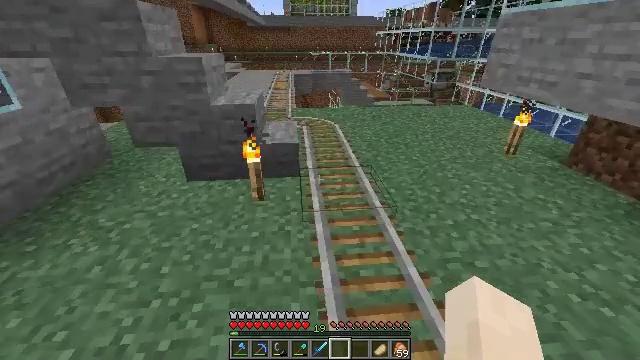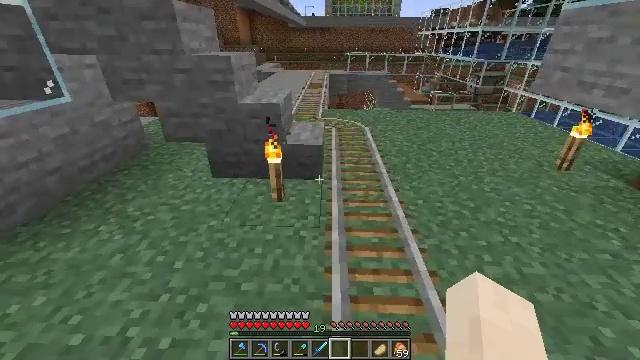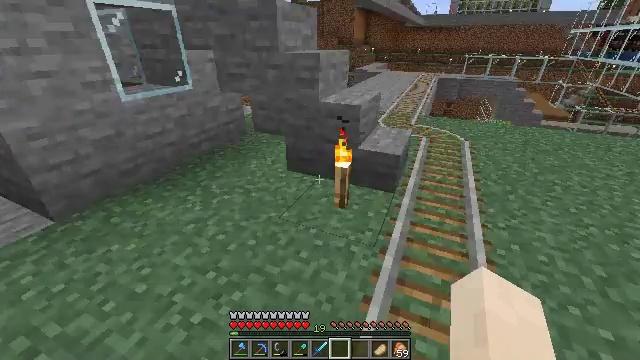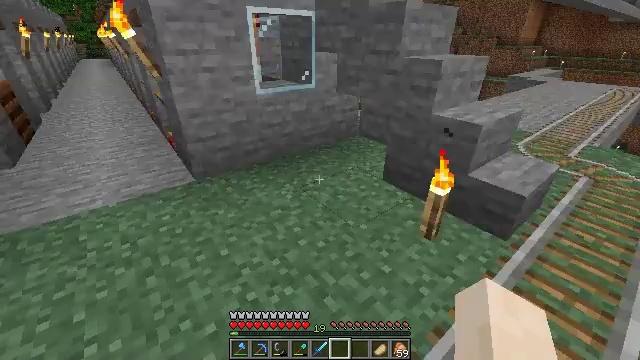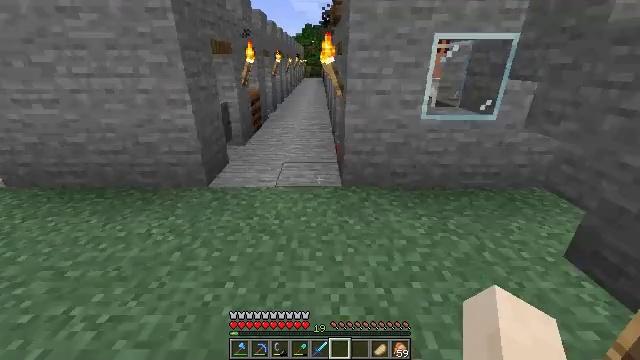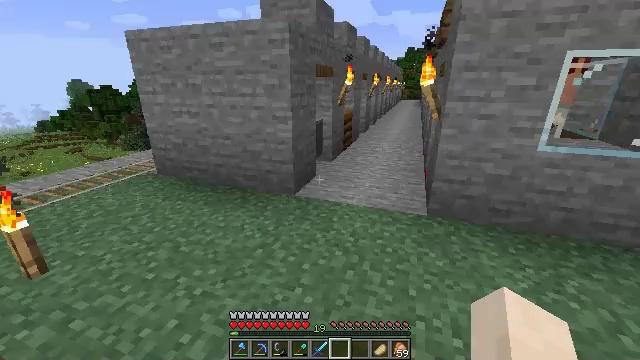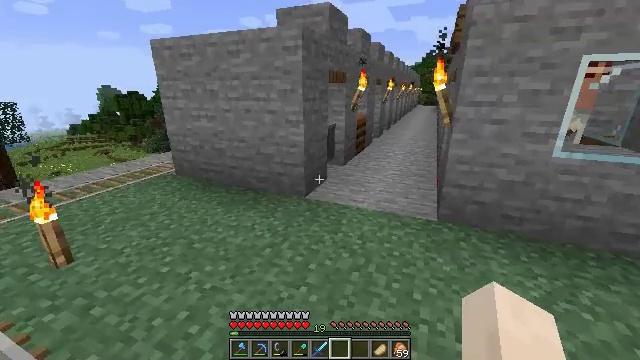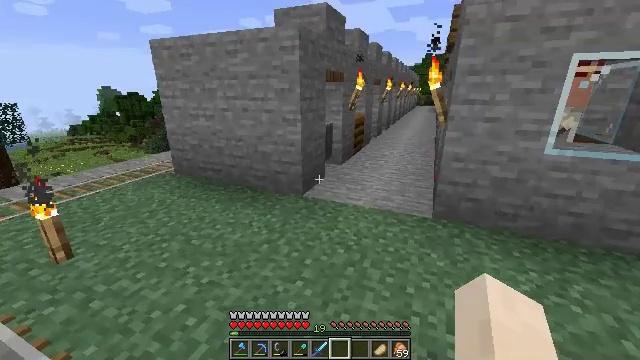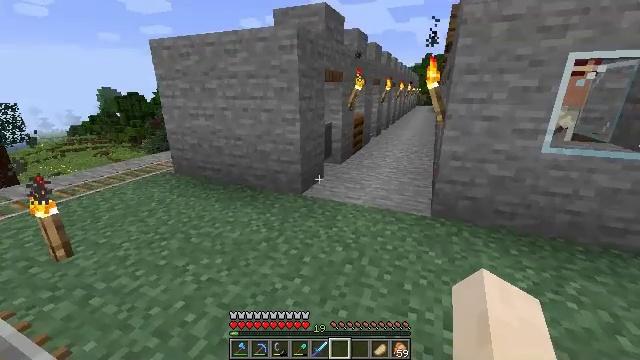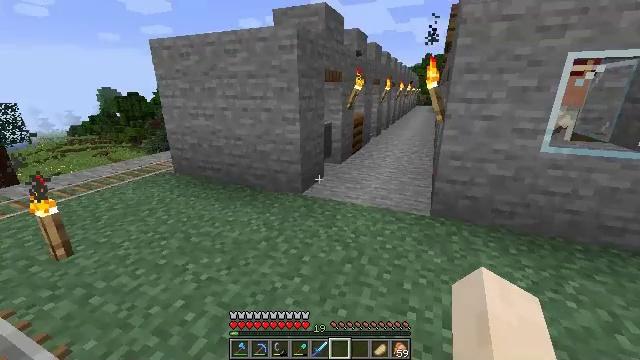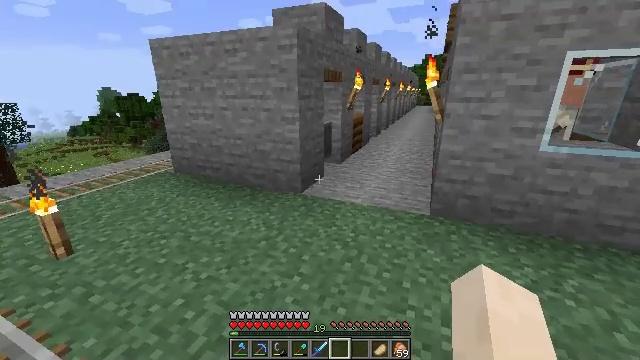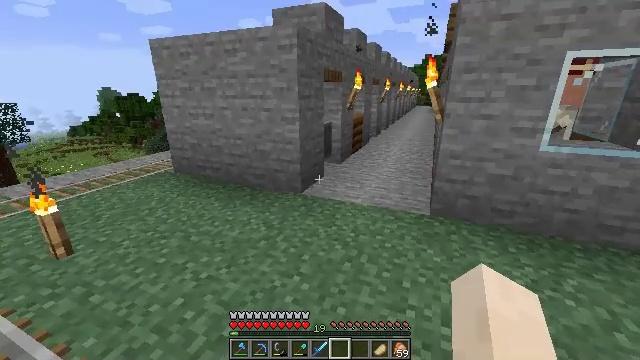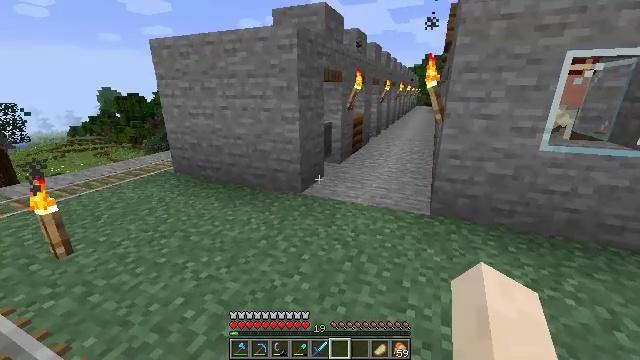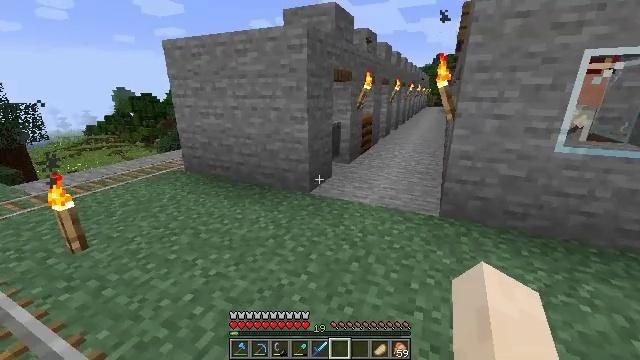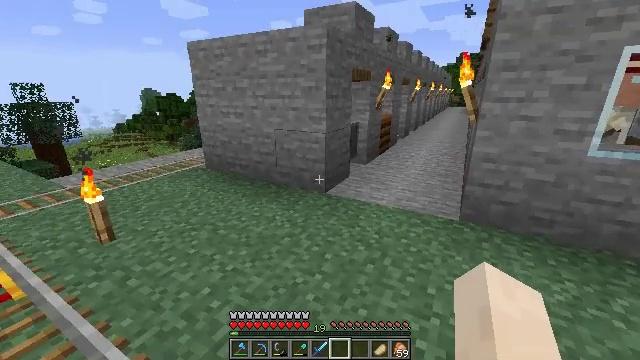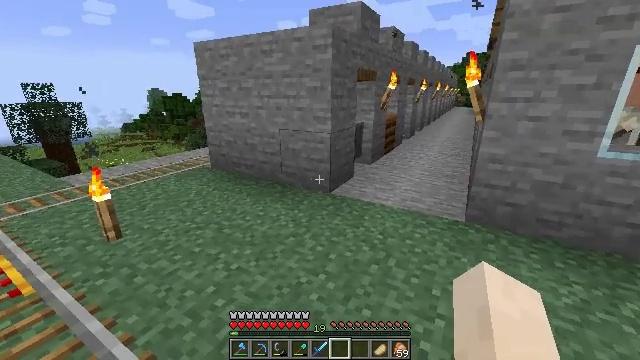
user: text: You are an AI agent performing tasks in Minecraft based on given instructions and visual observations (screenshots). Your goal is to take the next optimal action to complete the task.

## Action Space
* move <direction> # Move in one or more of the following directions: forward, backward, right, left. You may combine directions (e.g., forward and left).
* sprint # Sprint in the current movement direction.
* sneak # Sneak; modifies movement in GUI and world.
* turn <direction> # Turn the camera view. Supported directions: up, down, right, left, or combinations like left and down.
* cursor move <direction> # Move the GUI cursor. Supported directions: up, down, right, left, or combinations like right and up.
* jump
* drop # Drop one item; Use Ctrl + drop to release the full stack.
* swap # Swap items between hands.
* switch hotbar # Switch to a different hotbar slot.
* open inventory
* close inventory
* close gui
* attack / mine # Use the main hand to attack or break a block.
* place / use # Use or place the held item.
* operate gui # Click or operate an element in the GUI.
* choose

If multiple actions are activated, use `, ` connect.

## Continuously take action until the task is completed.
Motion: motion action
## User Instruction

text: Open the crafting table to craft a smooth stone slab.
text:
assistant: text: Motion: move forward and move right, turn left
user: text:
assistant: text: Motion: move forward and move right, turn left
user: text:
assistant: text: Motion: move right, turn left
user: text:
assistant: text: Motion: move right, turn left and up
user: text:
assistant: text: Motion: turn left and up
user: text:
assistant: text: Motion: turn left and up
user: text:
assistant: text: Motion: no_op
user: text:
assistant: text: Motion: no_op
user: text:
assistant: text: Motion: no_op
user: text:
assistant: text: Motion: no_op
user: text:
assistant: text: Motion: no_op
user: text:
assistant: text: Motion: no_op
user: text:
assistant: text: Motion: turn left
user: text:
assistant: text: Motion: turn left
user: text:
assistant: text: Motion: turn left
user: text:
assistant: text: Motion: move left
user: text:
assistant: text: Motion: move left
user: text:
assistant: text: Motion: move left
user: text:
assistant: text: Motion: move left
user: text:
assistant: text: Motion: move left
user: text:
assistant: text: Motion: move left
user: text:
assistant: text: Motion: move left
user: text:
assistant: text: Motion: move left, turn left
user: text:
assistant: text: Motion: move left
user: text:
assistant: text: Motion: move left, turn left
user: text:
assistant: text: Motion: move left, turn left and down
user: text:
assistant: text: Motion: move left, turn left
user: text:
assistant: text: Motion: move left, turn left
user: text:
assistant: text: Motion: move left, turn left
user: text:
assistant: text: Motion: move forward, turn left